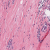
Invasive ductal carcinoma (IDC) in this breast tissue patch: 0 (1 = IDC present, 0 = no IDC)